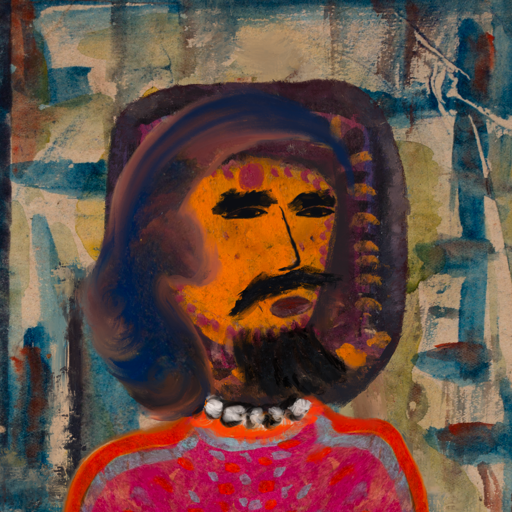
Background: Orphan, Head And Neck Side: Doll_w_Hair, Face Side: Mosgoul, Bust: Sisters, Hair Side: Mother_And_Son_Son, Head Accessory: Blank, Second Necklace: Blank, Necklace: An_Impression, Baby: Blank